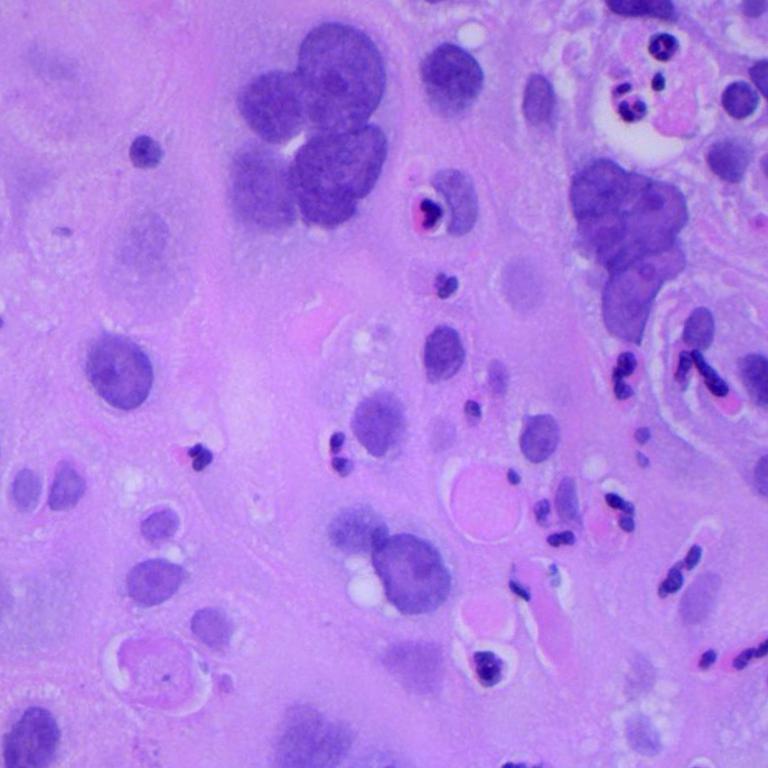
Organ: lung
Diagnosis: squamous carcinomas